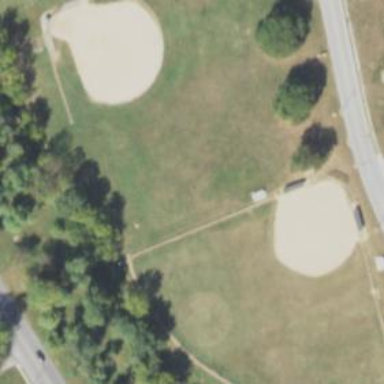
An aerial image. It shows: Softball pitch for baseball enthusiasts.